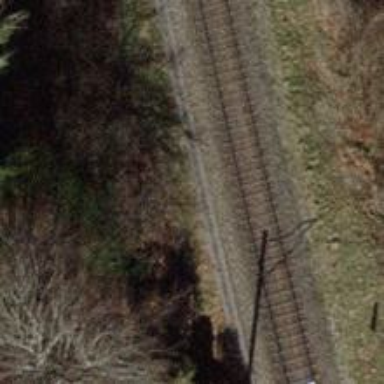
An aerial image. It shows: Single-track railway with electrified contact lines.